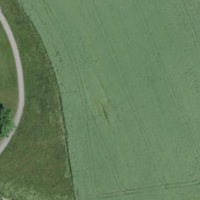
EUNIS habitat code: 25
Species observed at this site:
Fagopyrum esculentum